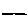
Label: line